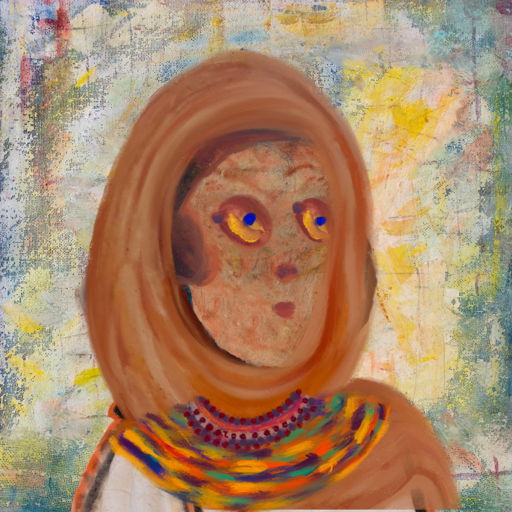
Background: Irani, Head And Neck Side: Orphan, Face Side: Mother_And_Son_Son, Bust: Roy_Bahadur, Hair Side: Mother_And_Son_Son, Head Accessory: Pious_Lady_Scarf, Second Necklace: An_Impression_2, Necklace: Roy_Bahadur, Baby: Blank